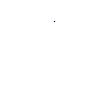
Particle: pion